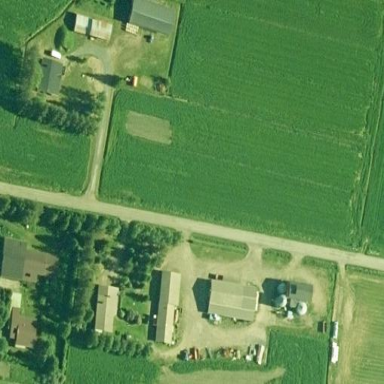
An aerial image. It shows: Farmyard area.